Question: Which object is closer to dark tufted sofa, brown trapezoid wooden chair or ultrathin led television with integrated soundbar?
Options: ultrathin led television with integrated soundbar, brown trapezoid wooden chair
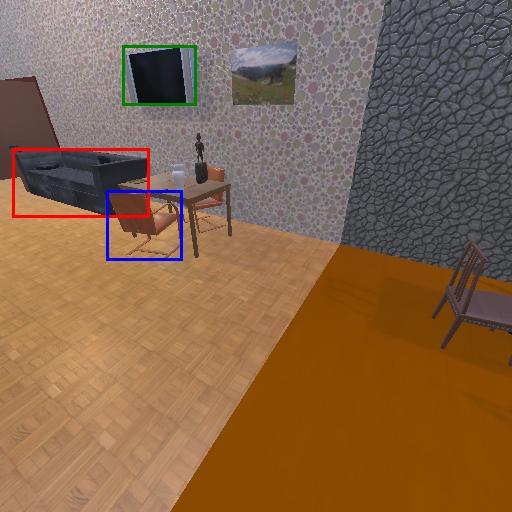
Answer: ultrathin led television with integrated soundbar